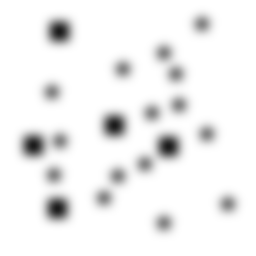
Squares: 5
Triangles: 0
Stars: 15
Total shapes: 20